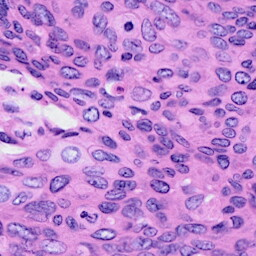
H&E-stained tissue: Cervix